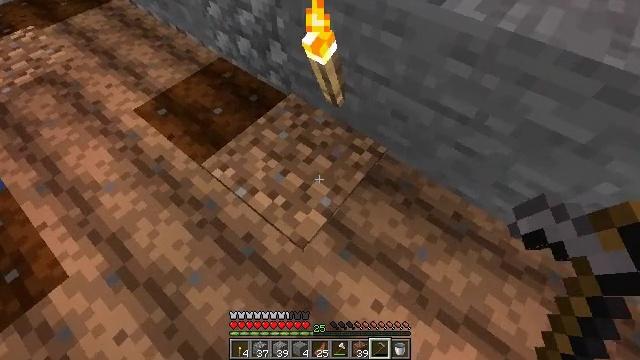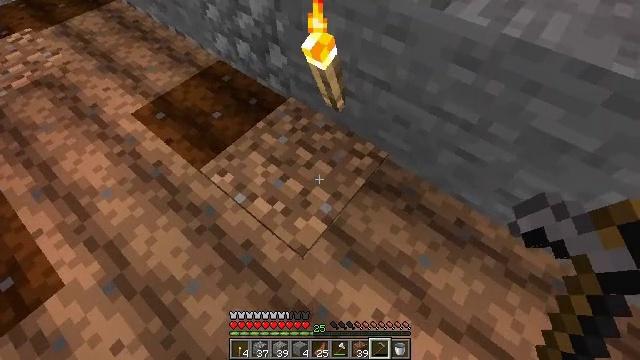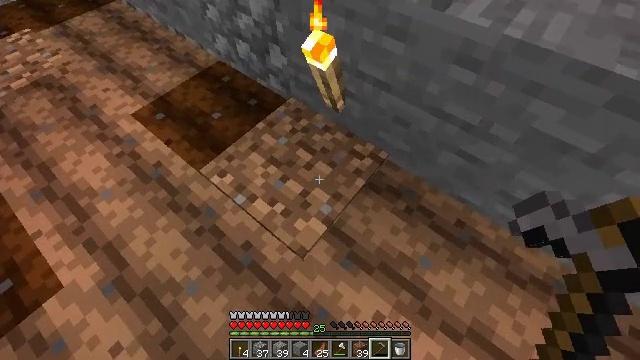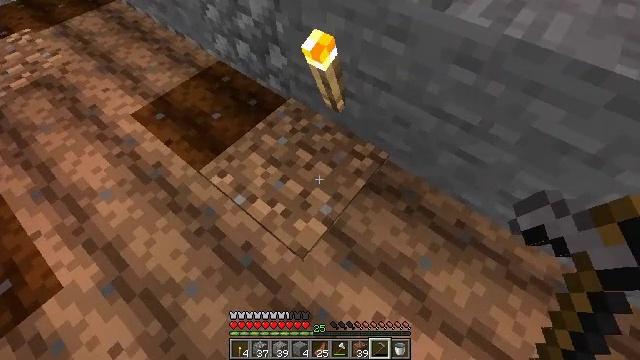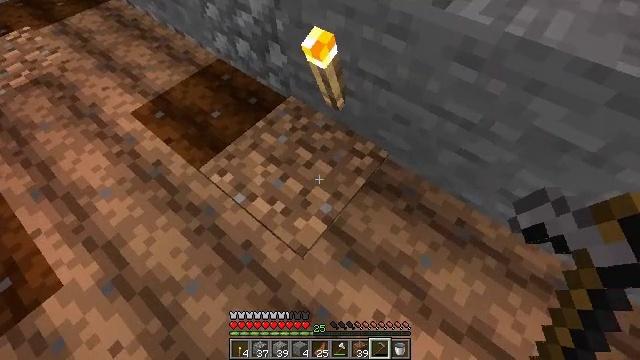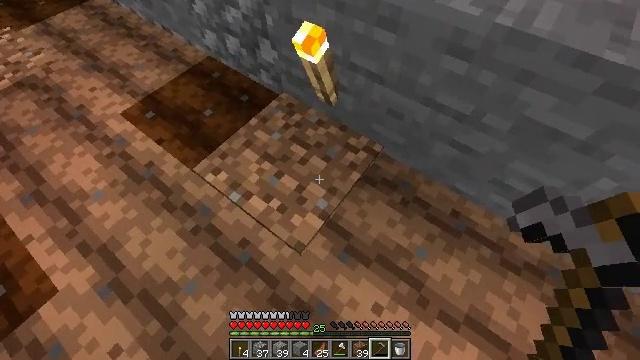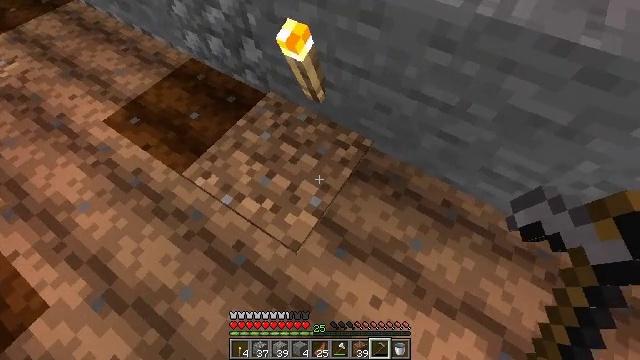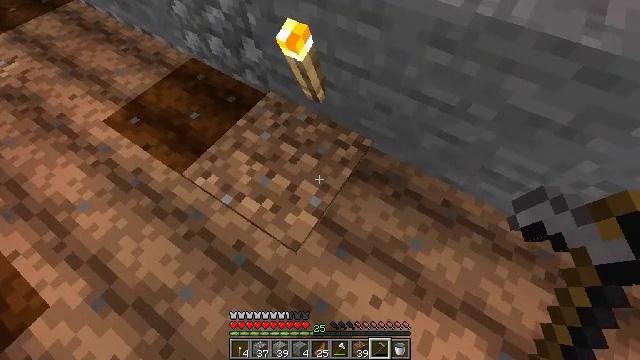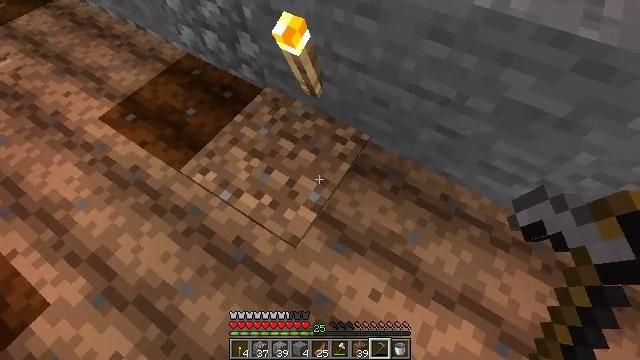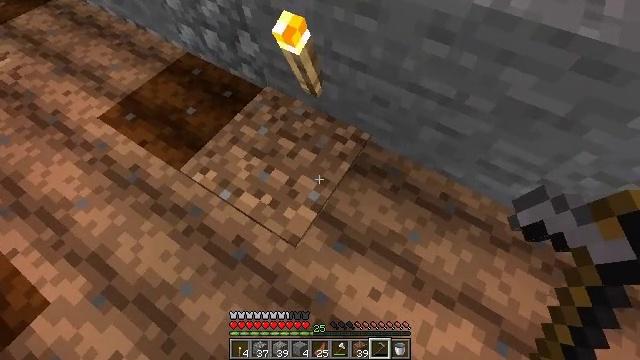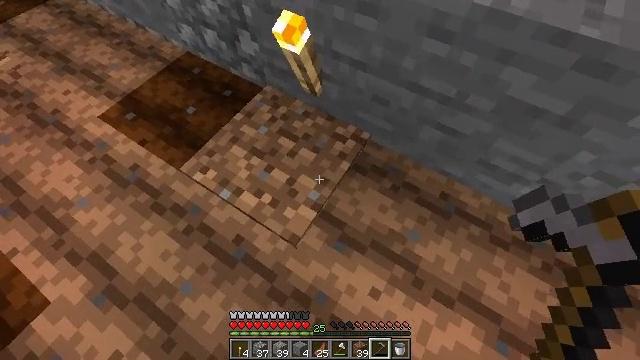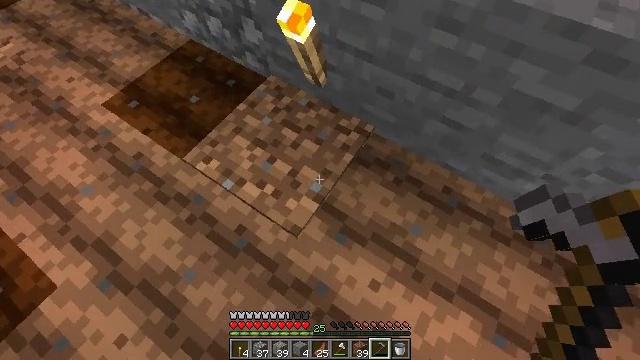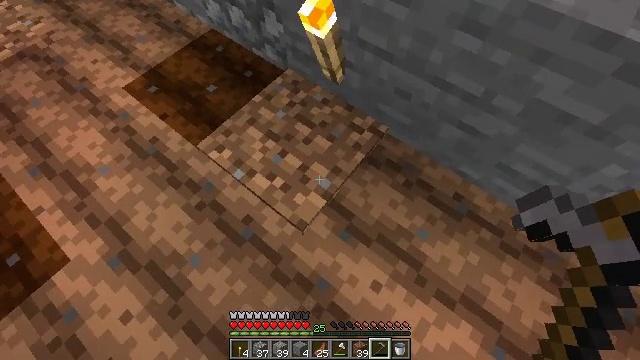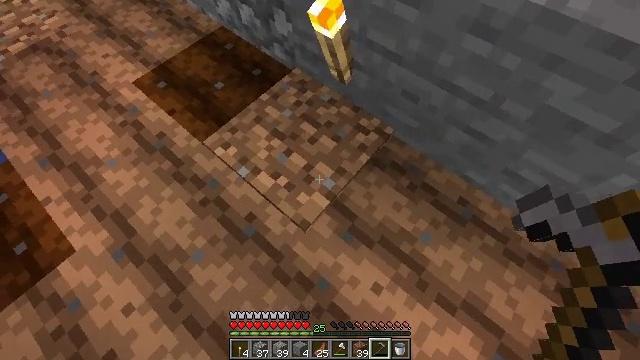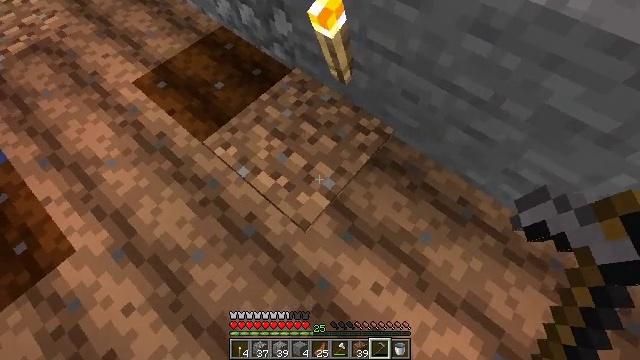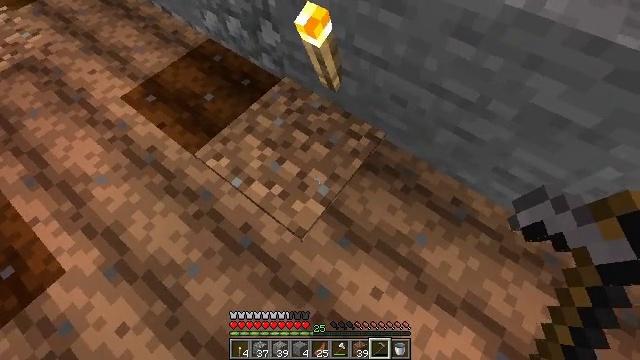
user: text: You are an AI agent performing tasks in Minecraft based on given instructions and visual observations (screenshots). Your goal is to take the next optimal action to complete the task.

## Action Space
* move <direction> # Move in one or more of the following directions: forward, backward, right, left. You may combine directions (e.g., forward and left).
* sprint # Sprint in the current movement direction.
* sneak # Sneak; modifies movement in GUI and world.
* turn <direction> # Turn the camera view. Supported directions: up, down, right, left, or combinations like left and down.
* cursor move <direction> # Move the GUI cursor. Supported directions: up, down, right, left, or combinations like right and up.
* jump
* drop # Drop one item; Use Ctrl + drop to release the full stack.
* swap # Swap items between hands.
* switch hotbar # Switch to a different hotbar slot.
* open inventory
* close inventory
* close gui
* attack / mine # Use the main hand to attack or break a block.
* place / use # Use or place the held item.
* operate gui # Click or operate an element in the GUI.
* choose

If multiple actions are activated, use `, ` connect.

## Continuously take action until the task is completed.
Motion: motion action
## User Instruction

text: Left click to collect the wall torch.
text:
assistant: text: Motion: use / place
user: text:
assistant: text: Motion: use / place
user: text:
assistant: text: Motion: use / place
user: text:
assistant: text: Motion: no_op
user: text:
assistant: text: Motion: turn right
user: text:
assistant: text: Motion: turn right
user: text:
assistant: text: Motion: no_op
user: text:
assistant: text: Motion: turn down
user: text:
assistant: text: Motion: no_op
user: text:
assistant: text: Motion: use / place
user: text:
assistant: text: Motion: turn left and down, use / place
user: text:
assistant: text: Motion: turn left, use / place
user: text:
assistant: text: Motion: turn left
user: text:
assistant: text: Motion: no_op
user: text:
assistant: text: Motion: turn right and up
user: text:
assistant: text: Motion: turn right and up
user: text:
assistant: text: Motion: move left, turn right and up
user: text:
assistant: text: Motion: move left, turn up
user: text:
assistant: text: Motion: move left, turn up
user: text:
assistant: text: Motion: move left, turn left and up
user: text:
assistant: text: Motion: turn right
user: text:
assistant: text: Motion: turn right
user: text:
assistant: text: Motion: turn right and down
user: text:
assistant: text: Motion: turn right and up
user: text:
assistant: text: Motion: turn up
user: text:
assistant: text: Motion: turn right
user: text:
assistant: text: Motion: turn right and up
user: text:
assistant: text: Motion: turn right and up
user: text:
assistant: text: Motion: turn right and up
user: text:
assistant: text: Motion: no_op